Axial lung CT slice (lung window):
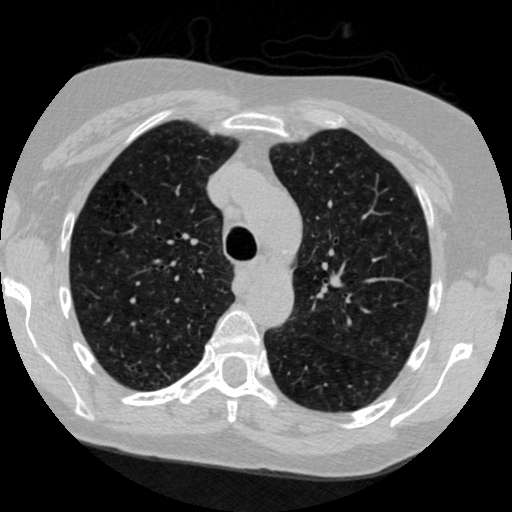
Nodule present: no